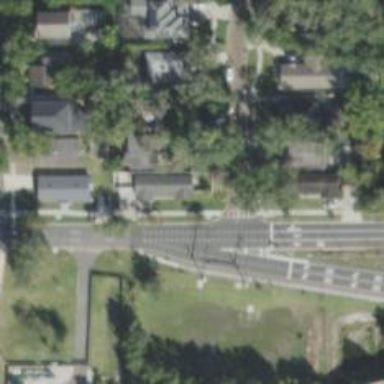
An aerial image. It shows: Residential road with sidewalk on the left.